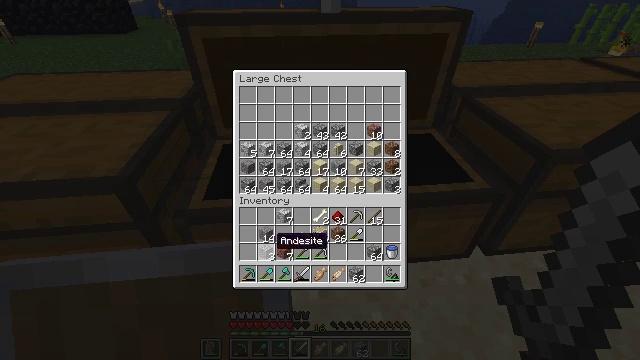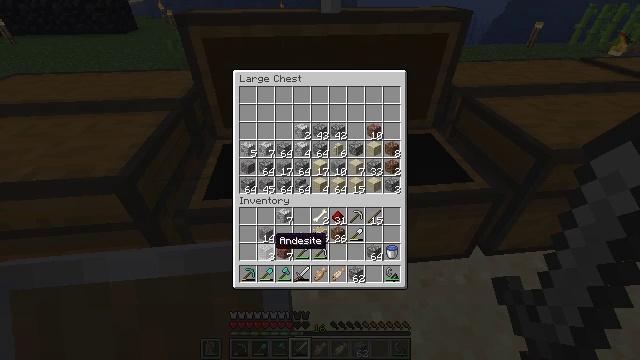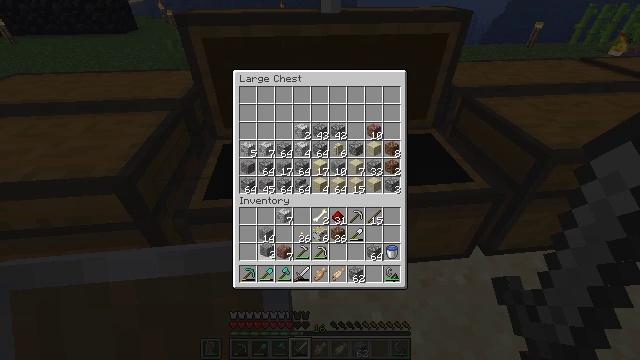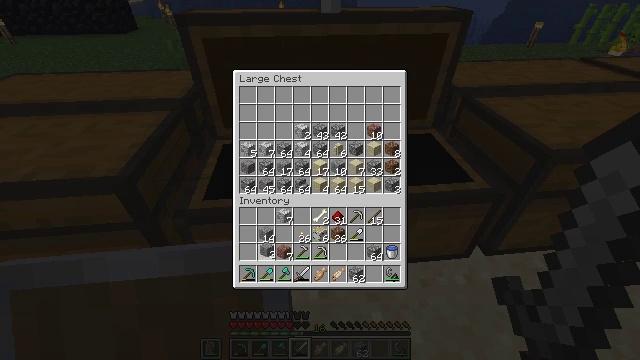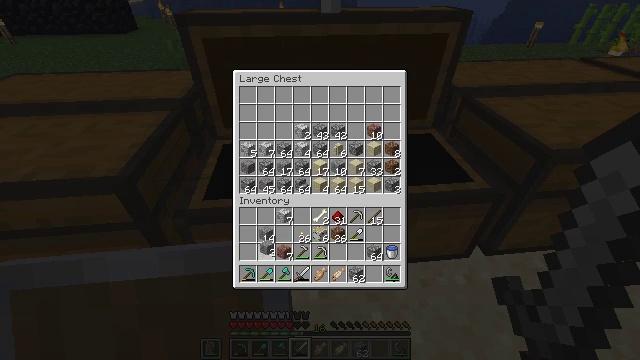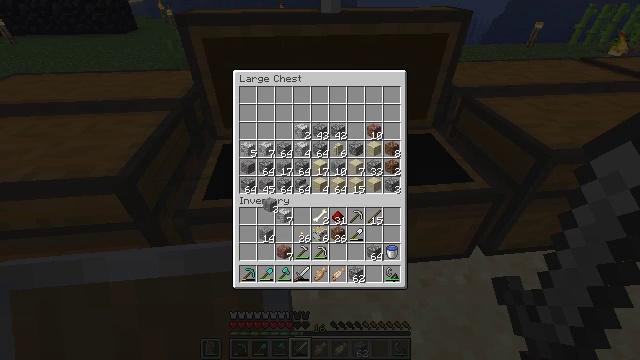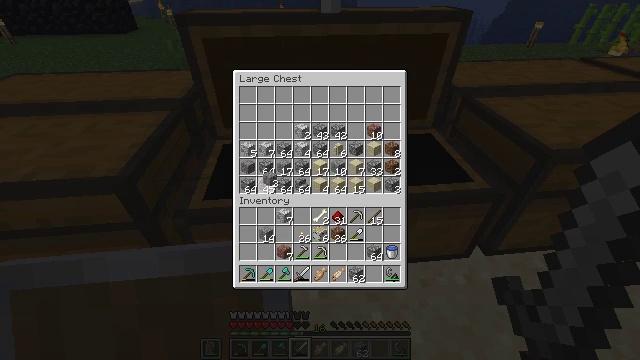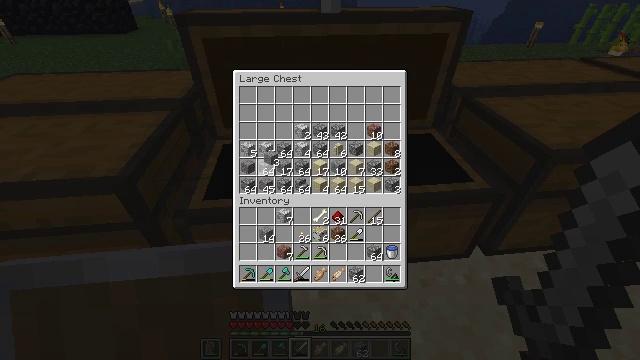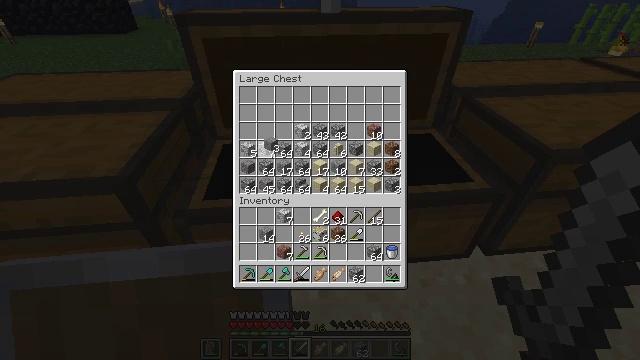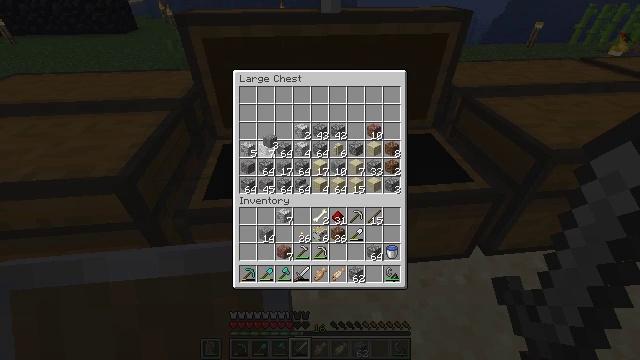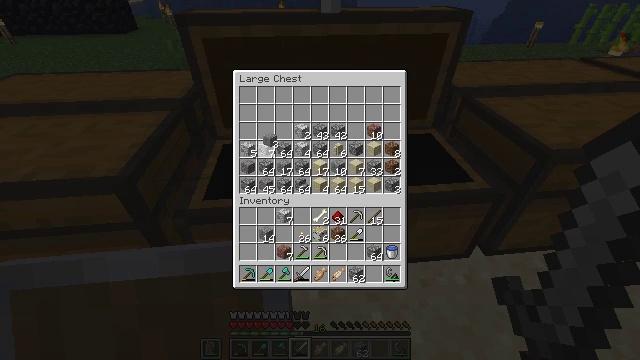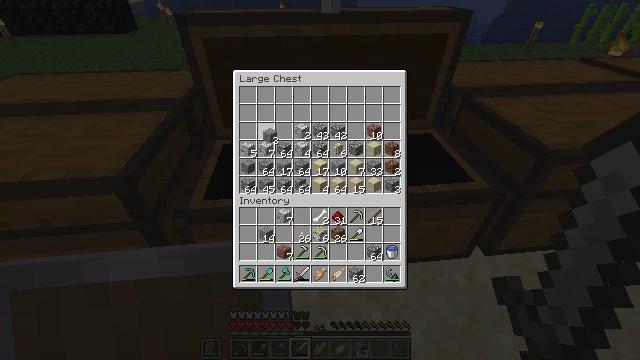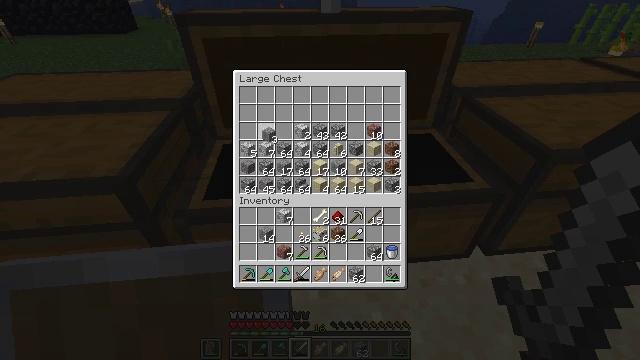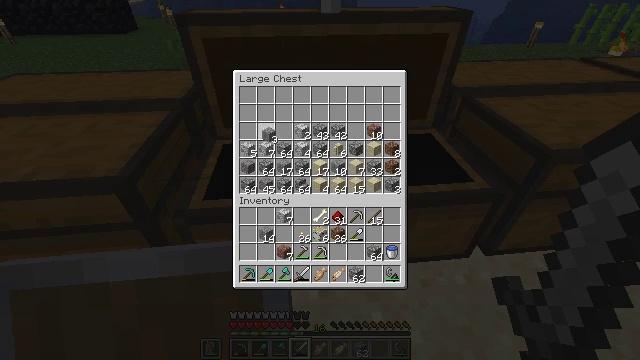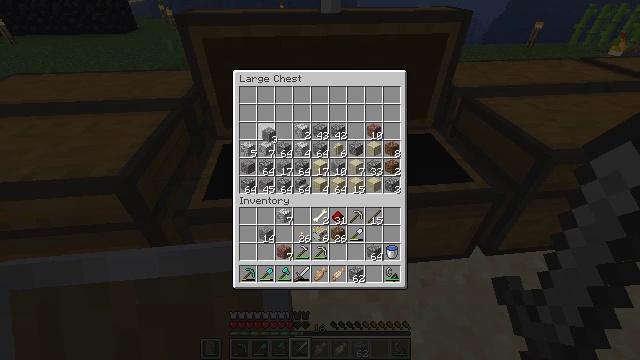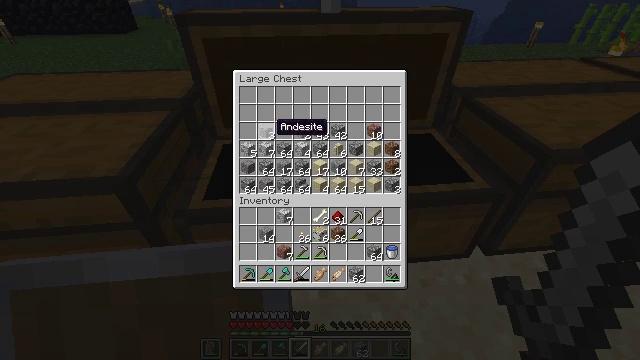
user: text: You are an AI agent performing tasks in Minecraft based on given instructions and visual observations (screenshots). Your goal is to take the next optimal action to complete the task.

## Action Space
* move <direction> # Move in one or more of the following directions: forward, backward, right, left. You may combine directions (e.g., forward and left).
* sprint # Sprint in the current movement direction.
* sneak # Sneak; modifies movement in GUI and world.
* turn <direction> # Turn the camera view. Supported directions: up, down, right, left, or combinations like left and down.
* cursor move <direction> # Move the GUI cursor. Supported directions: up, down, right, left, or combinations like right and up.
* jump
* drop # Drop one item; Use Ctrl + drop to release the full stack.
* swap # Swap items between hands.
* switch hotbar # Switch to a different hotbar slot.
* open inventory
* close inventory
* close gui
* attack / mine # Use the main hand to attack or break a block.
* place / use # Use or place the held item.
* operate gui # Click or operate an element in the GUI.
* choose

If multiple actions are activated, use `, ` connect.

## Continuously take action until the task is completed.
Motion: motion action
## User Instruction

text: Gather kelp growing in the sea.
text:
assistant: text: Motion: no_op
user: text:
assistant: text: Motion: operate gui
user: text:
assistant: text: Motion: operate gui
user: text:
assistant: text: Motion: operate gui
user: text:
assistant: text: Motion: cursor move up
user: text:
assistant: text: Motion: cursor move up
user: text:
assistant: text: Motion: cursor move up
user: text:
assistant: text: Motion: cursor move up
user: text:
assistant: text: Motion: no_op
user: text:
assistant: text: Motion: no_op
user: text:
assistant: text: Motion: no_op
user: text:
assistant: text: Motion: no_op
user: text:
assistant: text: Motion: operate gui
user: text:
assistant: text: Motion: operate gui
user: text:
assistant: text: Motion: no_op
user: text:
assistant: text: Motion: no_op
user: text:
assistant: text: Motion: no_op
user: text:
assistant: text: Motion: cursor move down
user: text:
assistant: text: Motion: cursor move down
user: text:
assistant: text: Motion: cursor move down
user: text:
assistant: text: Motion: cursor move down
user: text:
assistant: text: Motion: cursor move down
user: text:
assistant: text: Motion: no_op
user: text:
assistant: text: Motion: no_op
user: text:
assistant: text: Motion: no_op
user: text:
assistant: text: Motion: operate gui
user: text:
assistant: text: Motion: operate gui
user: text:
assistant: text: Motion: operate gui
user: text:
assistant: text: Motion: cursor move up
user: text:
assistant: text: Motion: cursor move right and up